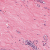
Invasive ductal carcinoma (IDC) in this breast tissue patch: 0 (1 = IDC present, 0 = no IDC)